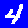
Digit: 4